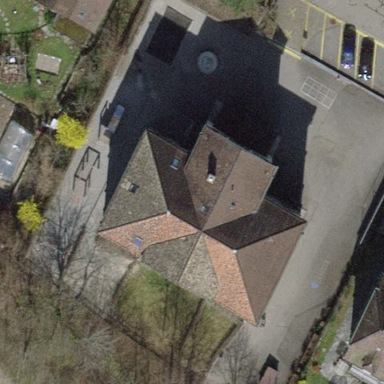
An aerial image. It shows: School building.